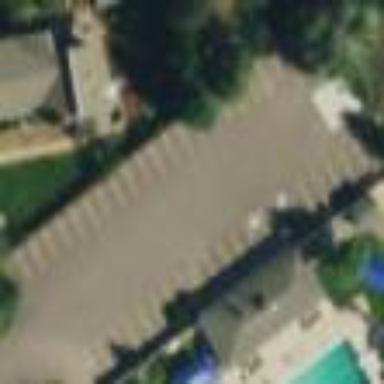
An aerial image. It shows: Parking area.